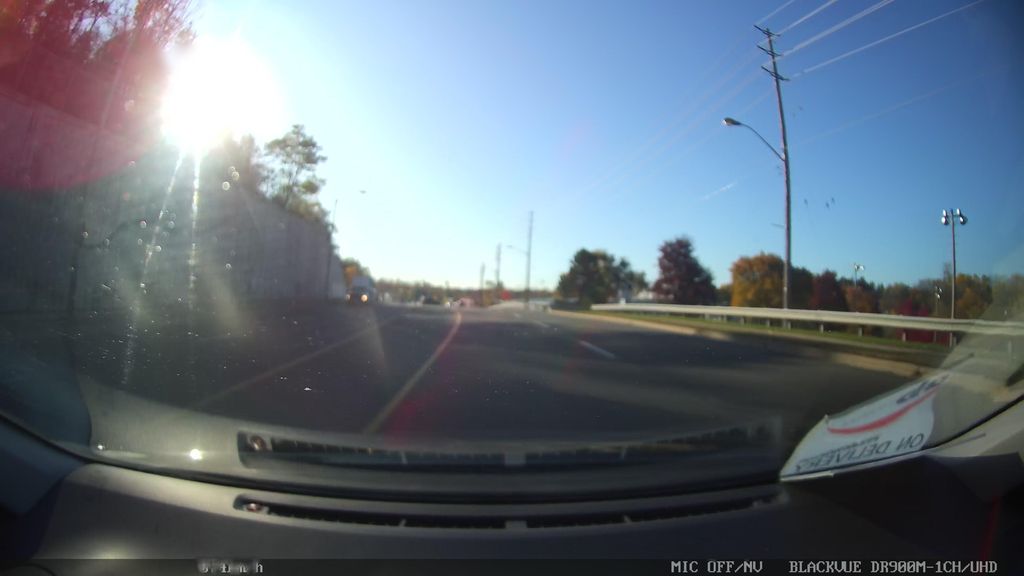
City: toronto